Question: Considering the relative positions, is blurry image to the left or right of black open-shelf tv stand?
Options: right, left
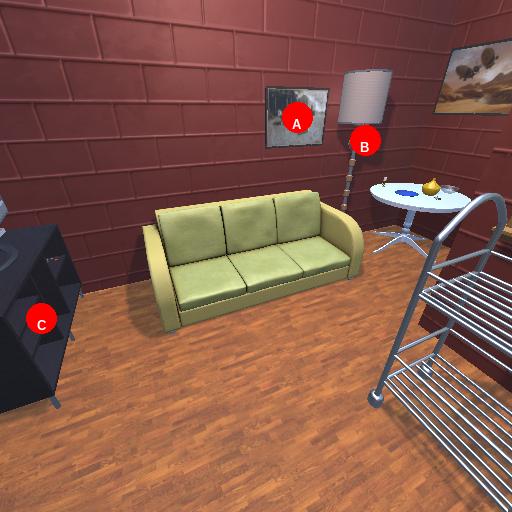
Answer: right